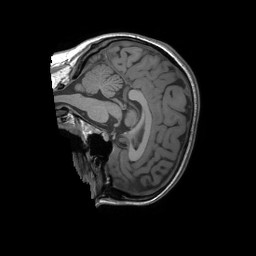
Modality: T1w
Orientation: sagittal
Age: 31
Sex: female